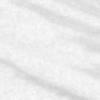
Label: change